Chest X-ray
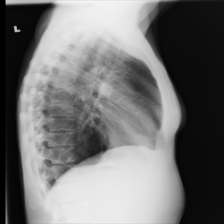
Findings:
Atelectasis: negative
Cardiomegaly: negative
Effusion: negative
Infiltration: negative
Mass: negative
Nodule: negative
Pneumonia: negative
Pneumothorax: negative
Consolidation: negative
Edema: negative
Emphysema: negative
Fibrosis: negative
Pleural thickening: negative
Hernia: negative